Interaction volume radius: 5 \u00c5
Interaction volume height: 10 \u00c5
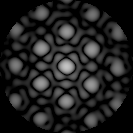
Disorder parameter: 0.2267